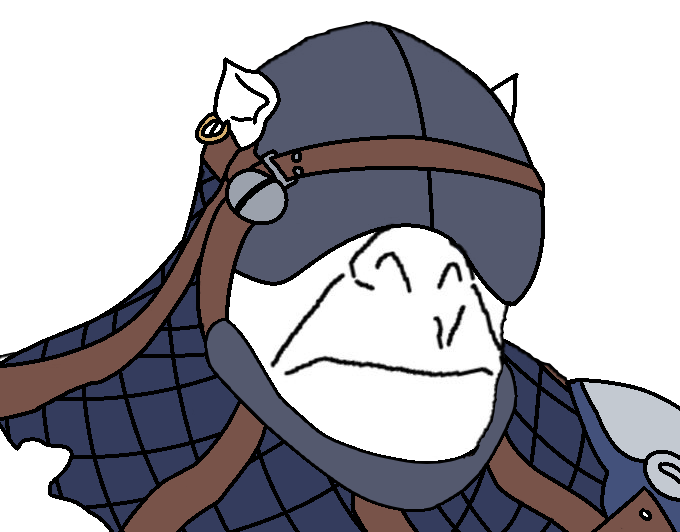
Label: 5_Craig